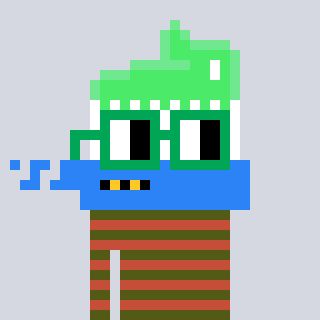
a pixel art character with square green glasses, a toothbrush-shaped head and a rust-colored body on a cool background